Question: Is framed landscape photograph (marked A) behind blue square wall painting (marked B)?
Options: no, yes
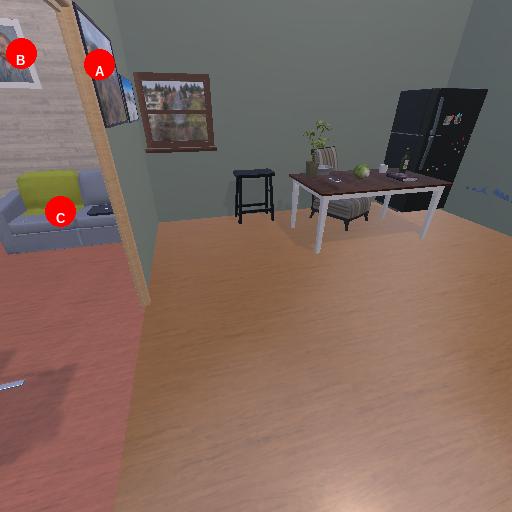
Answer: no